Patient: sex F, age 58
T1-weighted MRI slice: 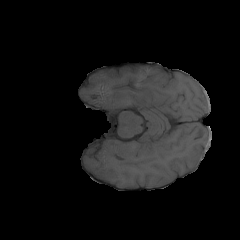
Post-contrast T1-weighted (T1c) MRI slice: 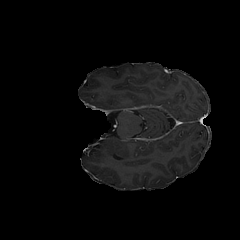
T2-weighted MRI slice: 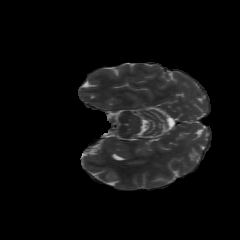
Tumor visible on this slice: no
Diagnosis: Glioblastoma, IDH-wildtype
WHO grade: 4